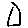
Label: triangle